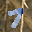
Label: 7